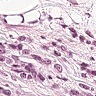
Metastatic tissue present: yes